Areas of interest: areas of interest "Westcare Hotel"
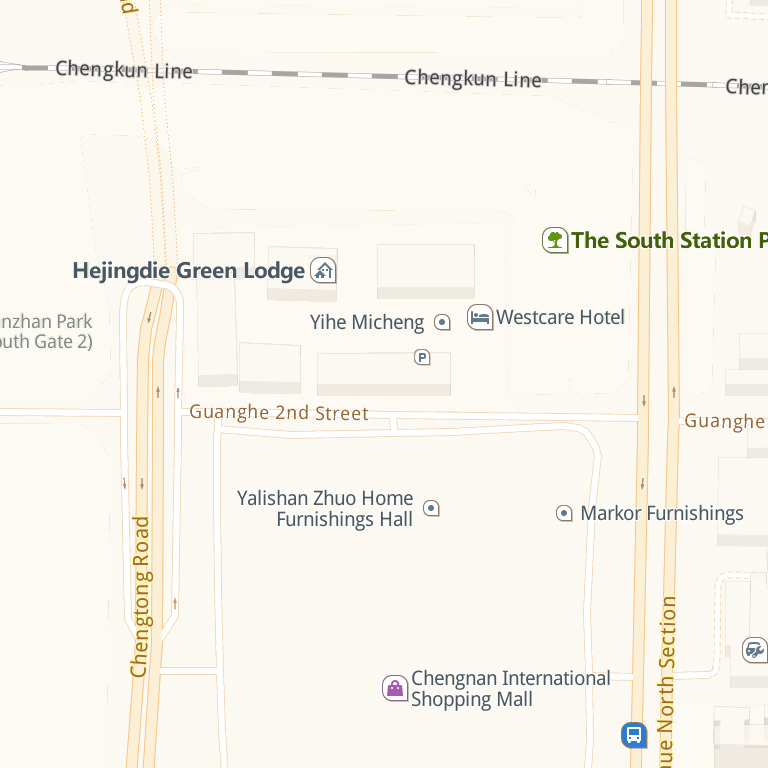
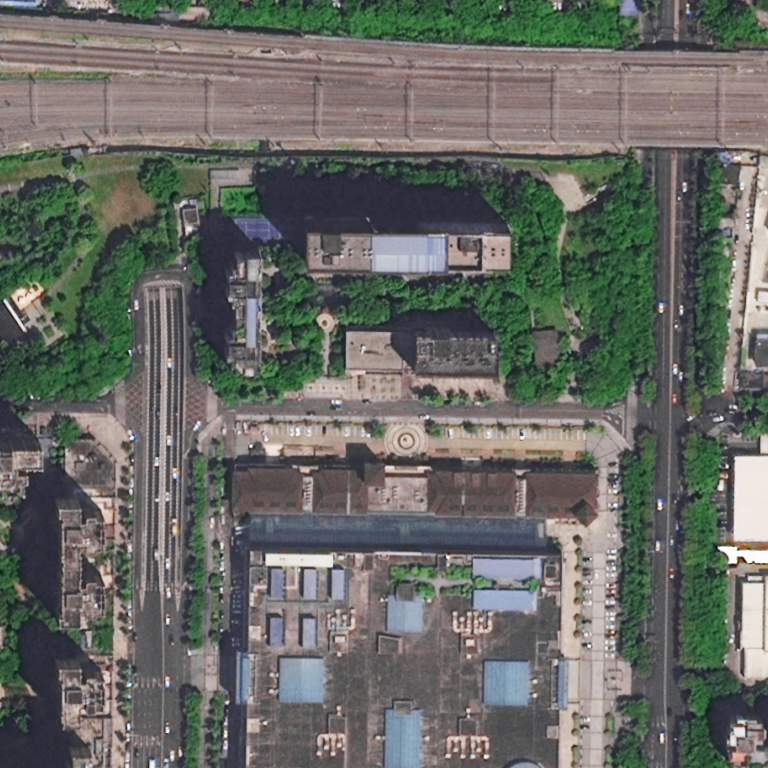